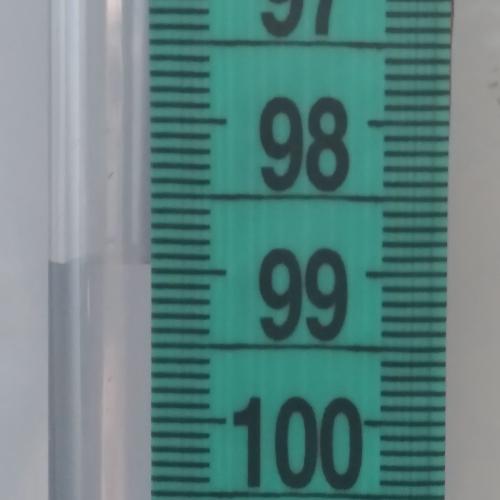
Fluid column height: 99.0 cm